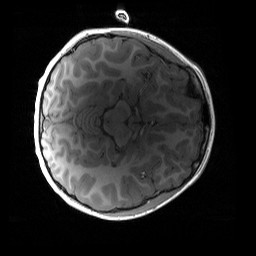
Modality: T1w
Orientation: axial
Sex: male
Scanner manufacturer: siemens
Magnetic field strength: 3 T
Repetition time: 1.9 s
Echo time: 0.00243 s